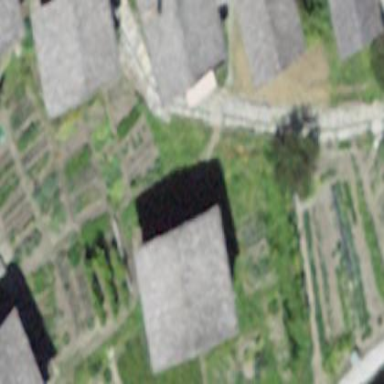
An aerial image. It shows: Building with tiled roof.